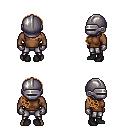
a pixel art fantasy rpg character, male body template, human, dark skin, brown sleeveless shirt, metal pants, brown right-swept hairstyle, metal helm, metal gloves, black shoes, four views (front, back, left, right), 2x2 character sprite sheet, small pixel art, hard edges, no anti-aliasing